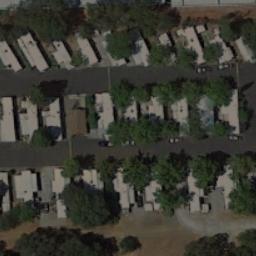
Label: mobile_home_park